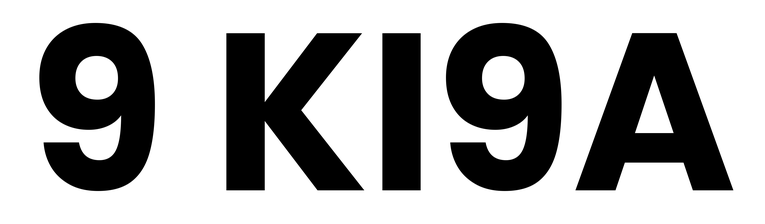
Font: Poppins-Bold